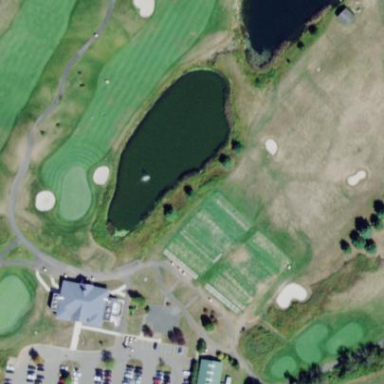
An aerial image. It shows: Water hazard in golf course. The hazard is natural water feature.